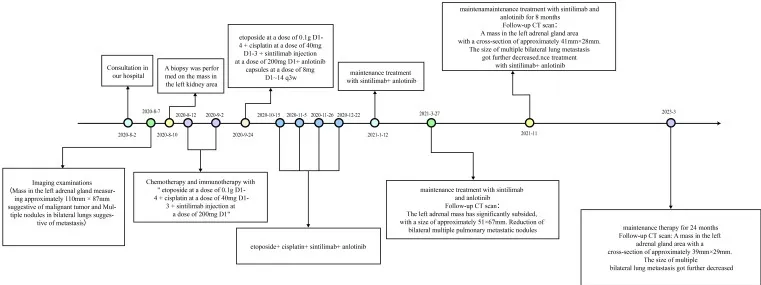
Treatment events timeline for the case: the patient was treated with EP and sintilimab for six cycles; anlotinib was introduced after the third cycle. Maintenance treatment with sintilimab and anlotinib lasted for 1 year.
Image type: chart (chart)